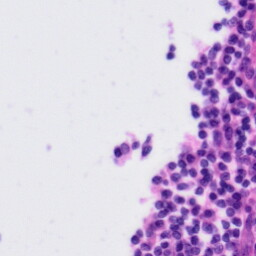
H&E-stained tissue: Tonsil